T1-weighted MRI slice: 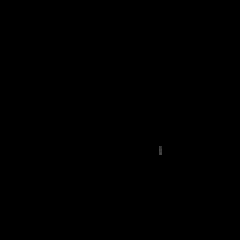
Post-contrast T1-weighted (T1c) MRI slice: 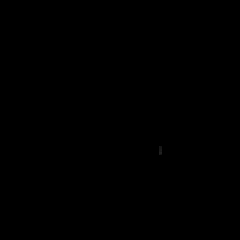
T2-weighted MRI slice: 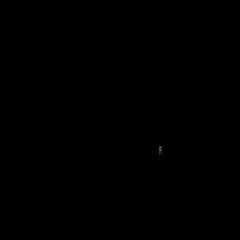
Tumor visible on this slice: no